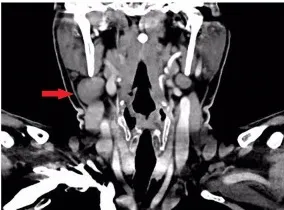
Neck CT plain scan + enhancement shows a solid-cystic mass with calcification in the right side of the neck. (A) Coronal view.
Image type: radiology (ct)